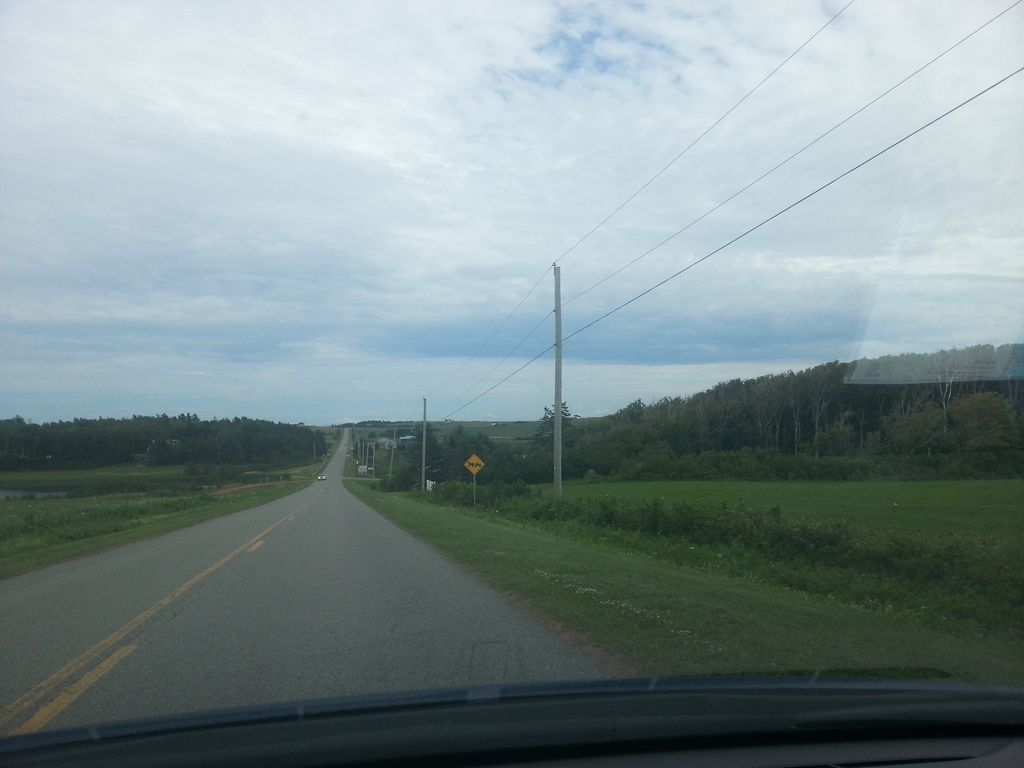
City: charlottetown